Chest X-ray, PA view. Patient: 81 years old, sex F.
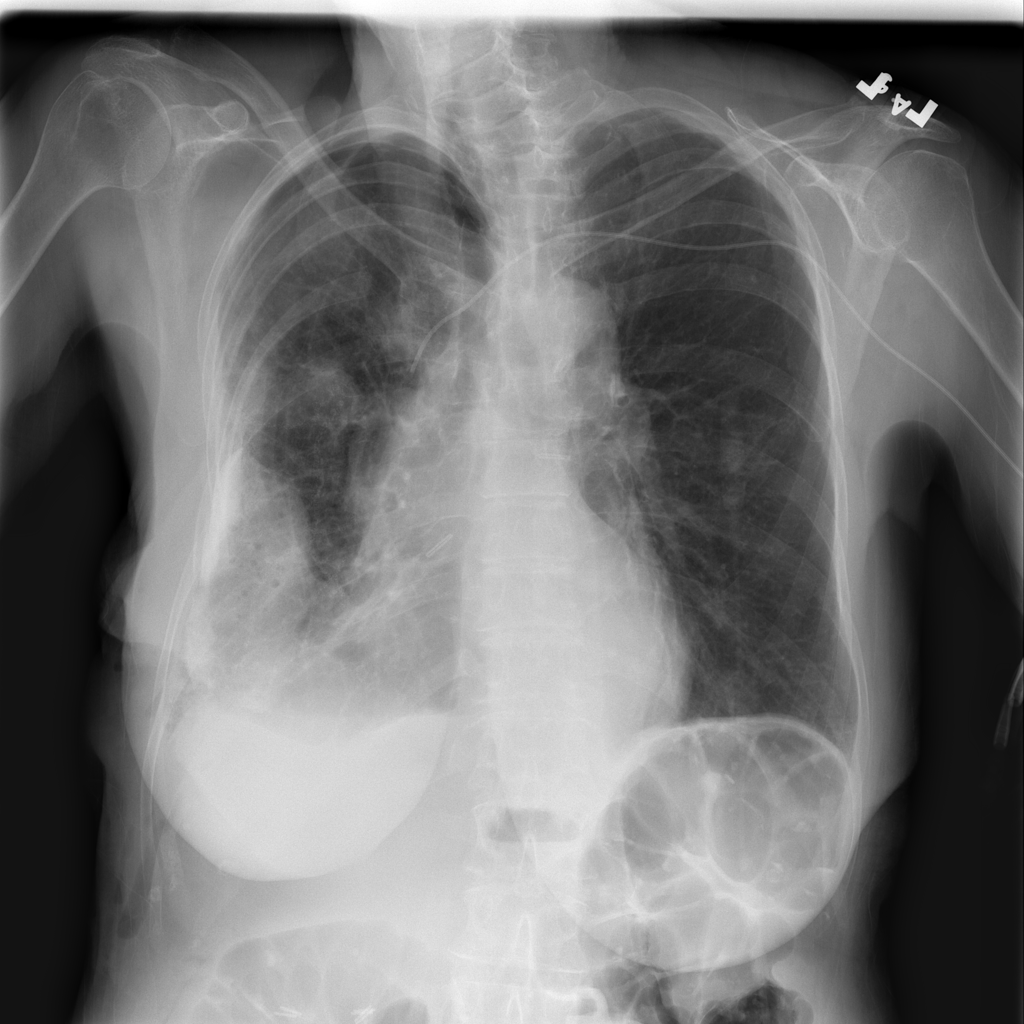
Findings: No Finding